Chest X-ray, PA view. Patient: 56 years old, sex F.
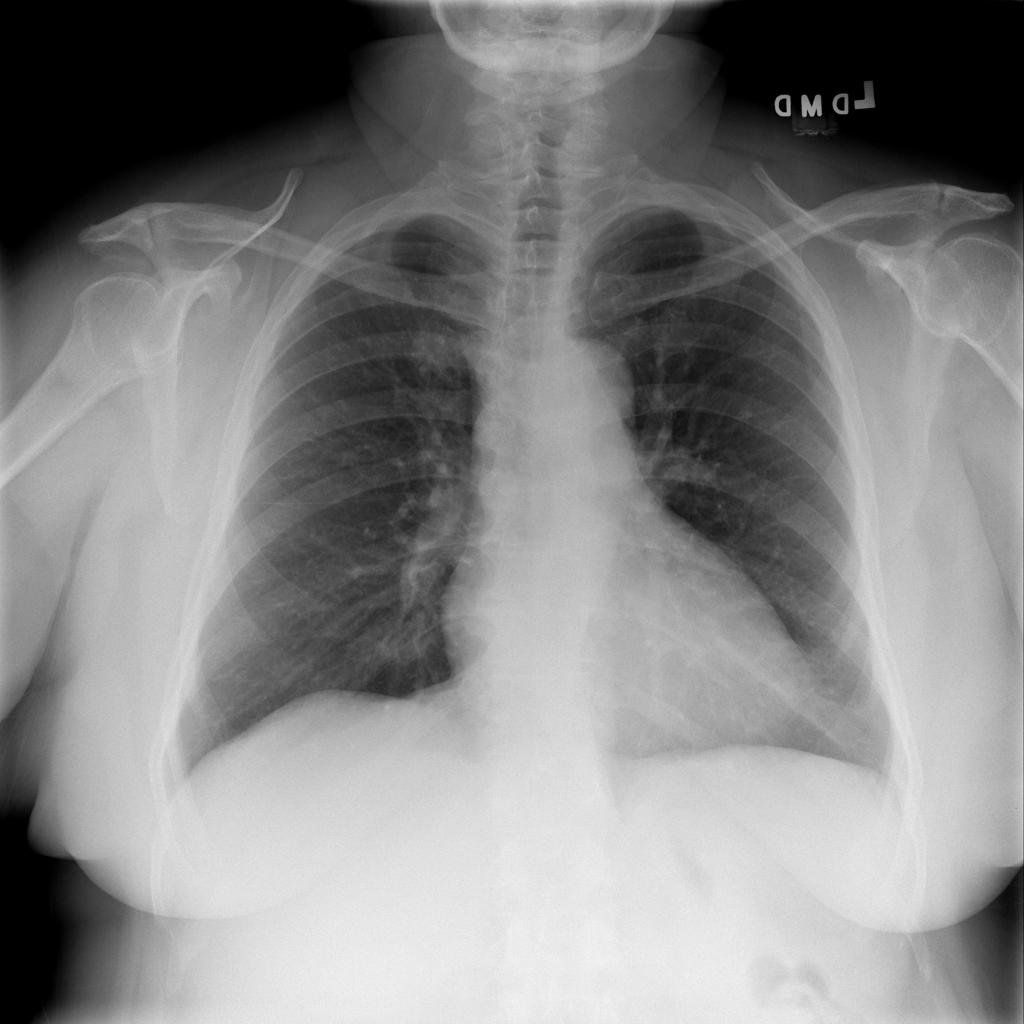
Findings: No Finding